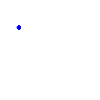
Particle: electron